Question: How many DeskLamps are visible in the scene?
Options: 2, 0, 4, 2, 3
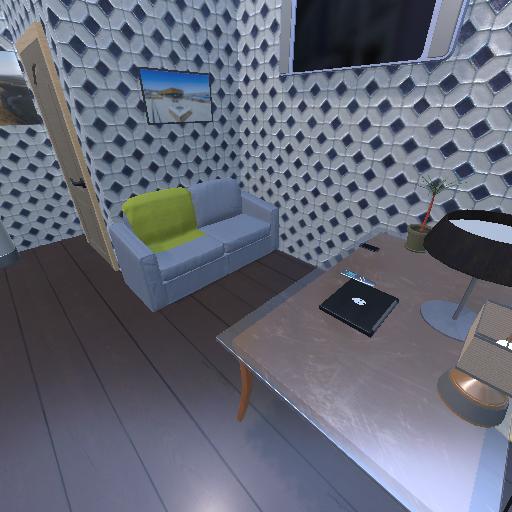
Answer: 2